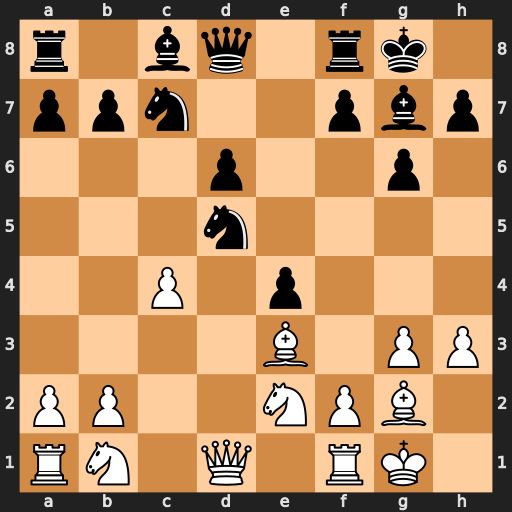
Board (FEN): r1bq1rk1/ppn2pbp/3p2p1/3n4/2P1p3/4B1PP/PP2NPB1/RN1Q1RK1
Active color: w
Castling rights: -
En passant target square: -
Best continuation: cxd5